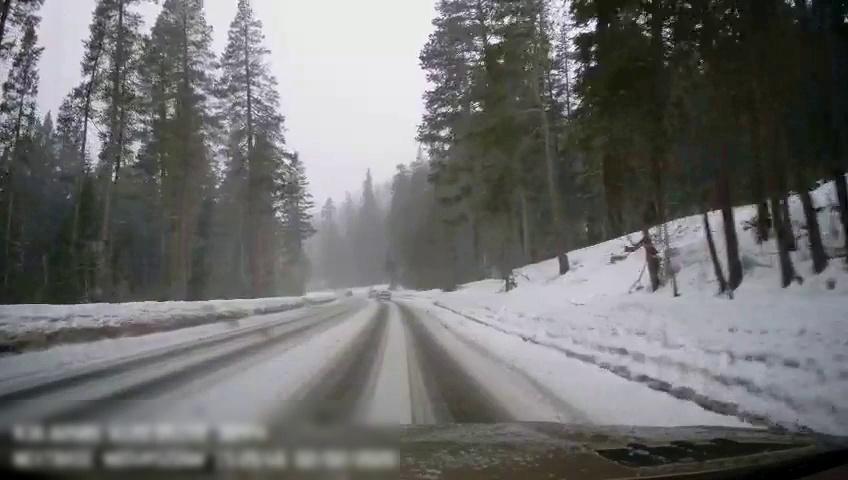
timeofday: Day
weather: Snowy
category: Drivable Space